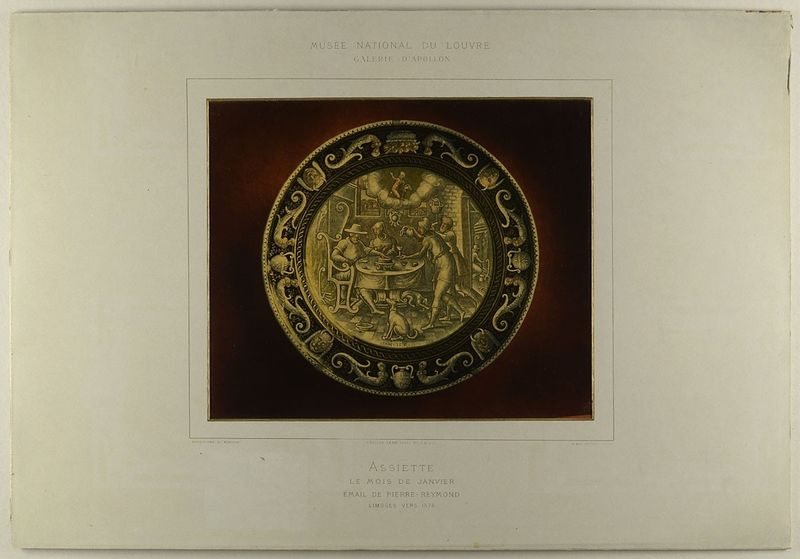
Künstler: Léon Vidal
Standort: Hamburg
Institution: Museum für Kunst und Gewerbe Hamburg
Schlagwörter: papier, foto, fotografie, photographie, photo, kunstgewerbe, kunsthandwerk, verfahren, lichtbild, objektstudie, kunstwerke, sachfotografie, industriedesign, bildwerke, angewandte und bildende kunst, hessische systematik, objektstudien, sachphotographie, reproduktionsfotografie, kunstreproduktion, reproduktionsphotographie, fotochromdruck, orell, füßli, photochromdruck, photochrom